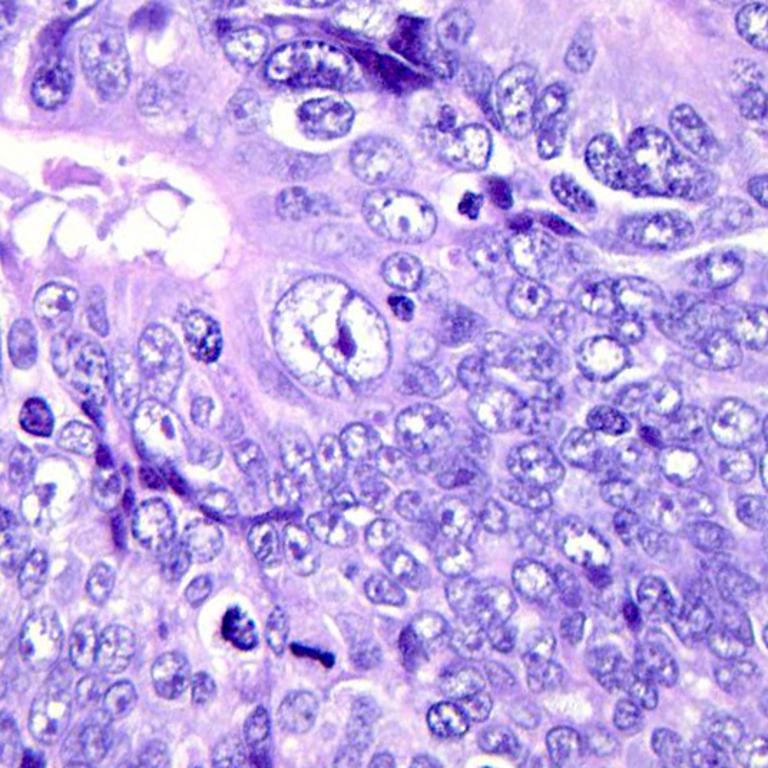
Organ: colon
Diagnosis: adenocarcinomas